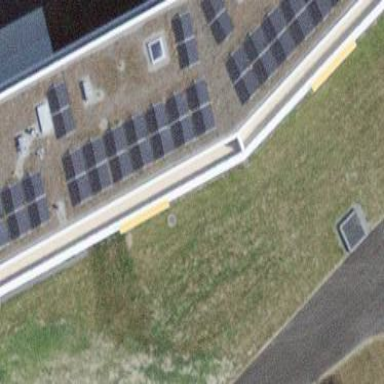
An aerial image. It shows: Solar power generator.